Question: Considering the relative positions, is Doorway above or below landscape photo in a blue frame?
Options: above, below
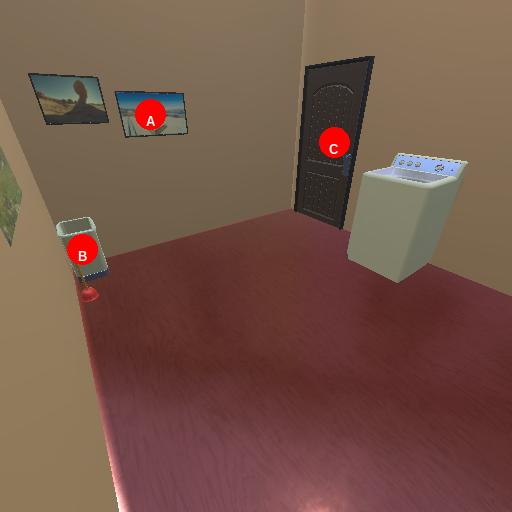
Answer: above